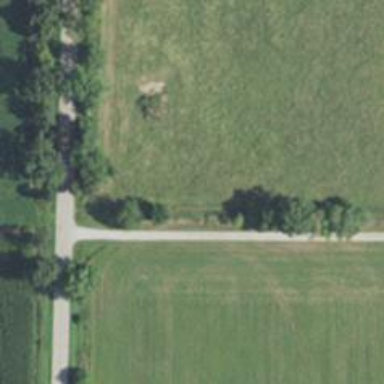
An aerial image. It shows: Driveway.